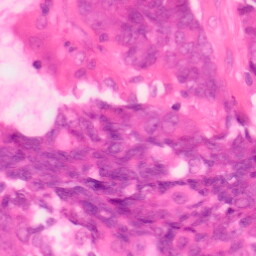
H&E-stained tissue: Colon